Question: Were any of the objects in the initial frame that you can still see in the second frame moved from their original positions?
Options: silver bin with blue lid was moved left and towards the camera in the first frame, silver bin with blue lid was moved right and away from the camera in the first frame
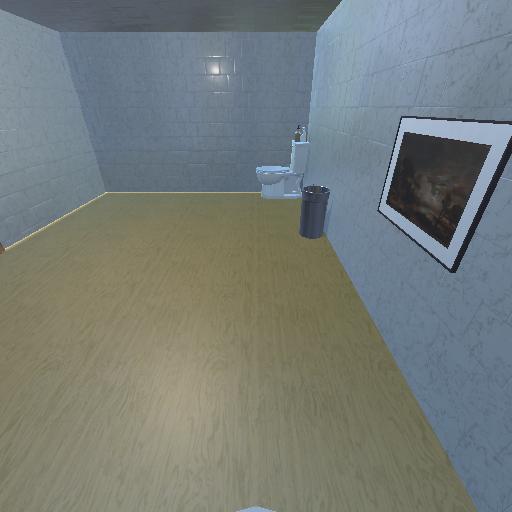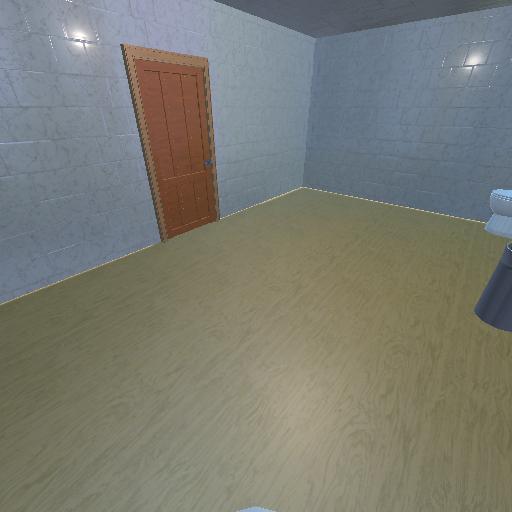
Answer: silver bin with blue lid was moved left and towards the camera in the first frame